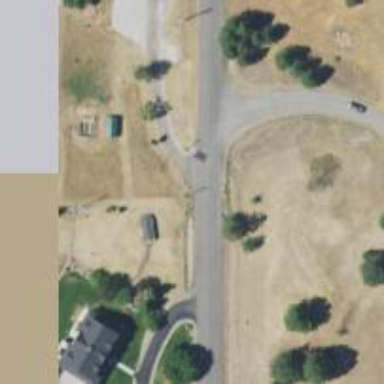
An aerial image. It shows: Driveway.